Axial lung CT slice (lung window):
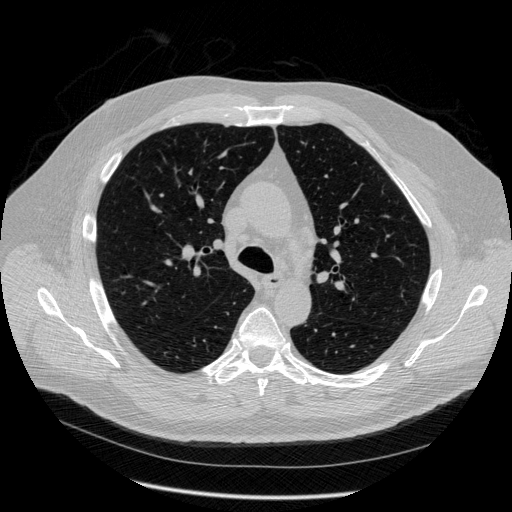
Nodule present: no